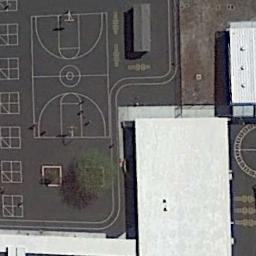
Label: basketball_court